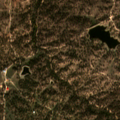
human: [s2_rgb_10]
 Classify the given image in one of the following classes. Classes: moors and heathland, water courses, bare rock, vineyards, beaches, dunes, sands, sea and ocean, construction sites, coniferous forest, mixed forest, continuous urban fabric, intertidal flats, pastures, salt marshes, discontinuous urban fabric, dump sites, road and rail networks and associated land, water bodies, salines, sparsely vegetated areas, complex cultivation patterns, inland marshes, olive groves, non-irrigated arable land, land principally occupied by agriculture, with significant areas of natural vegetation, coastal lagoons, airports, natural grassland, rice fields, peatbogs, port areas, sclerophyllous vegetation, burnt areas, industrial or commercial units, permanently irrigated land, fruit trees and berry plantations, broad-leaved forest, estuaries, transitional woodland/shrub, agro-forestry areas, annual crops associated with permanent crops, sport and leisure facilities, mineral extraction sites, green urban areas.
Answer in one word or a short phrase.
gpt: agro-forestry areas